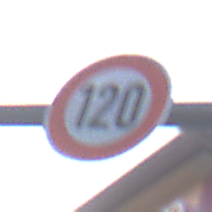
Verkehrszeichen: Geschwindigkeit120
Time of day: SunriseSunset
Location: Outdoor (Urban)
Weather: Clear
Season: NotSpecified
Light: Natural